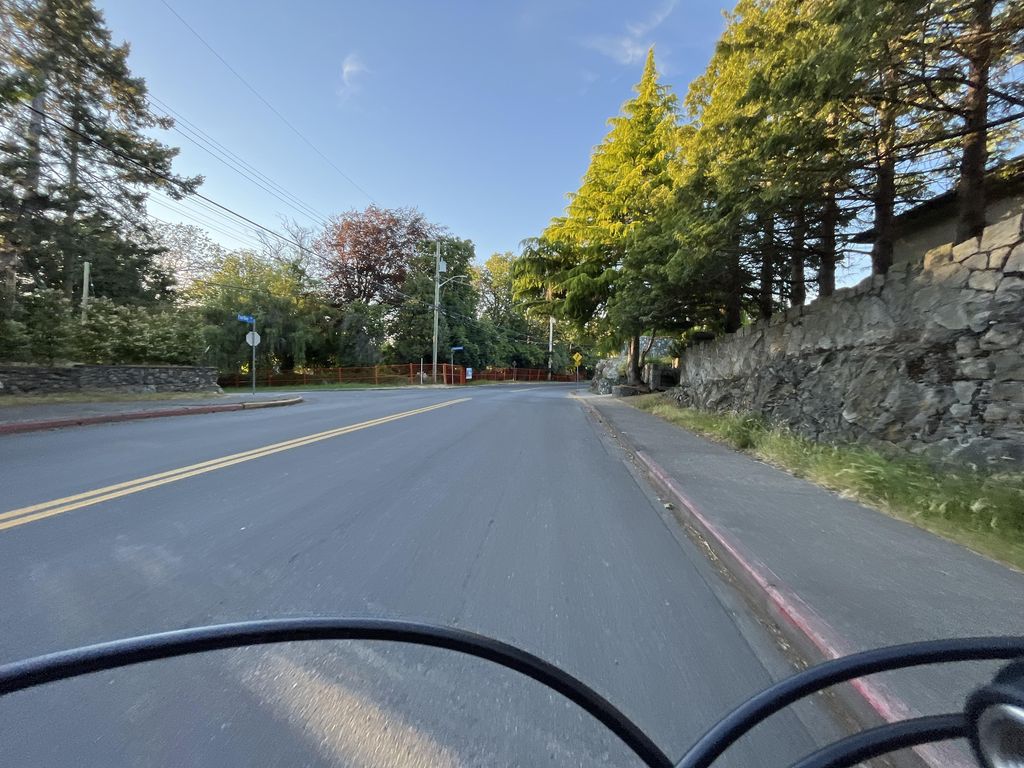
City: victoria